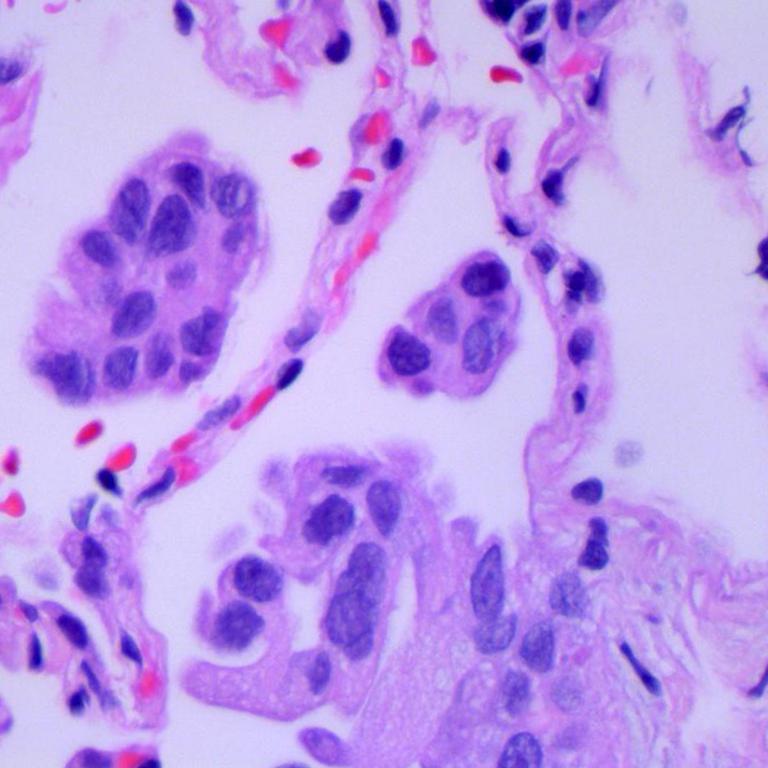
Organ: lung
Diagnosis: adenocarcinomas